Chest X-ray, PA view. Patient: 68 years old, sex M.
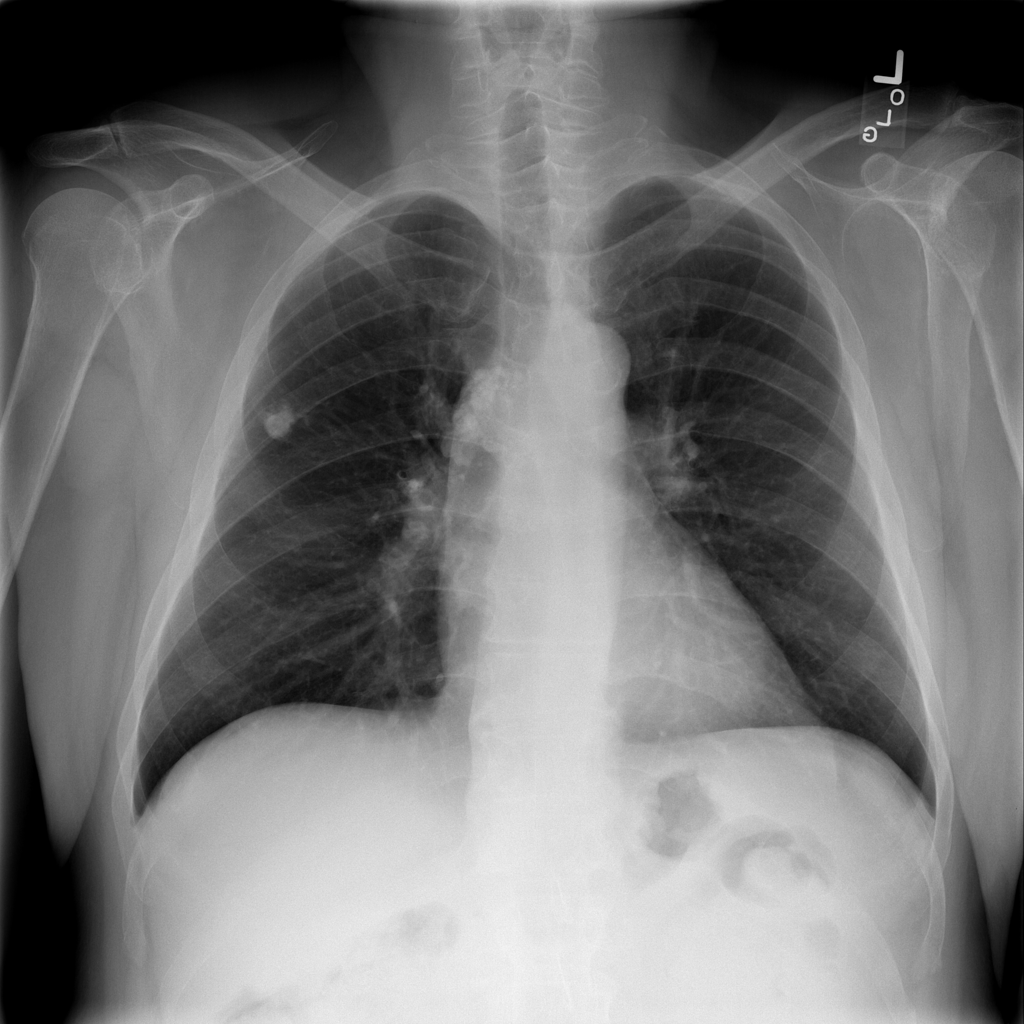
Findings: Mass